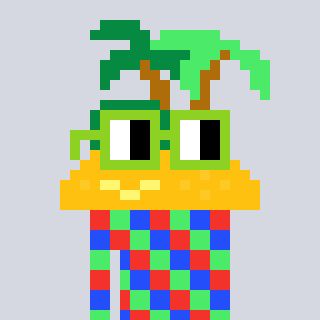
a pixel art character with square light green glasses, a island-shaped head and a grayscale-colored body on a cool background